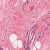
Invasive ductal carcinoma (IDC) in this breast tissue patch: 0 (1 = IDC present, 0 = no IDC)